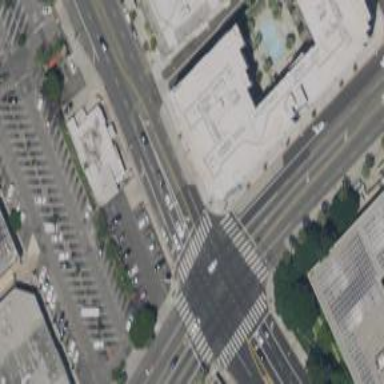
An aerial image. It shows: Zebra crossing on footway.